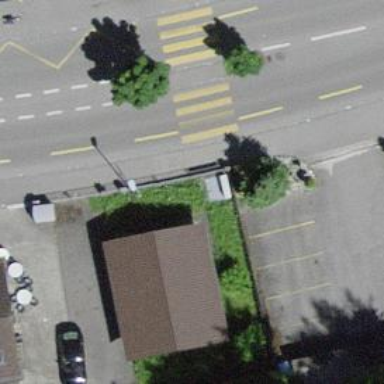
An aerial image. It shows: Post box.